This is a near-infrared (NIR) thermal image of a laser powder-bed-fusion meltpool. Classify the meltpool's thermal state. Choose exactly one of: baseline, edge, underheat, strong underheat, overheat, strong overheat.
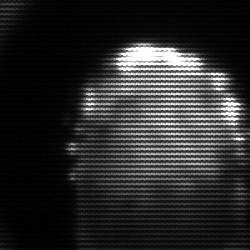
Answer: baseline